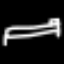
Label: bed